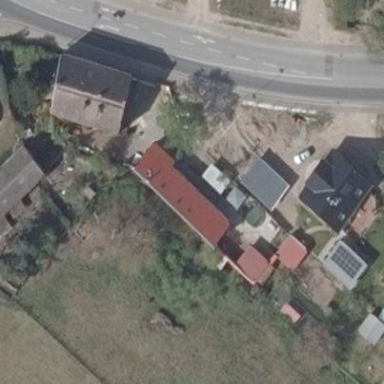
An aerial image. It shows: Simple and straightforward house.